Question: Shouldn't first_value() ordered descending give the same results as last_value() ordered ascending? I ran the following query and got the results attached below the query.
'''
select random_date, trunc(random_date,'MM') random_month, random_value,
first_value(random_value) over (partition by trunc(random_date,'MM') order by random_date desc) first_,
last_value(random_value) over (partition by trunc(random_date,'MM') order by random_date) last_
from
(select to_date(round (dbms_random.value (1, 28))
|| '-'
|| round (dbms_random.value (02, 03))
|| '-'
|| round (dbms_random.value (2014, 2014)),
'DD-MM-YYYY') + level - 1 random_date,
round(100*(dbms_random.value)) random_value
from dual
connect by level <= 10) order by 2, 1;
'''

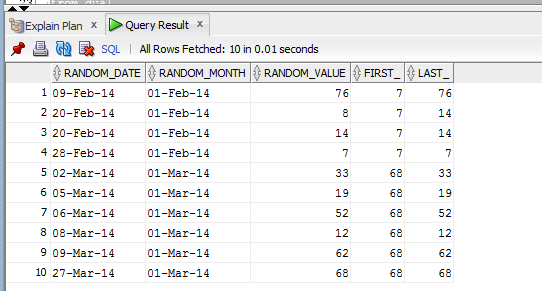
Answer: You forgot about a moving window used for analytical functions. See the difference (used rows between unbounded preceding and unbounded following):
'''
SQL> select random_date, trunc(random_date,'MM') random_month, random_value,
2 first_value(random_value) over (partition by trunc(random_date,'MM') order by random_date desc rows between unbounded preceding and unbounded following) first_,
3 last_value(random_value) over (partition by trunc(random_date,'MM') order by random_date rows between unbounded preceding and unbounded following) last_
4 from
5 (select to_date(round (dbms_random.value (1, 28))
6 || '-'
7 || round (dbms_random.value (02, 03))
8 || '-'
9 || round (dbms_random.value (2014, 2014)),
10 'DD-MM-YYYY') + level - 1 random_date,
11 round(100*(dbms_random.value)) random_value
12 from dual
13 connect by level <= 10) order by 2, 1;
RANDOM_DATE RANDOM_MONTH RANDOM_VALUE FIRST_ LAST_
----------- ------------ ------------ ---------- ----------
02.02.2014 01.02.2014 93 75 75
09.02.2014 01.02.2014 78 75 75
11.02.2014 01.02.2014 69 75 75
12.02.2014 01.02.2014 13 75 75
21.02.2014 01.02.2014 91 75 75
25.02.2014 01.02.2014 75 75 75
01.03.2014 01.03.2014 54 80 80
15.03.2014 01.03.2014 37 80 80
16.03.2014 01.03.2014 92 80 80
17.03.2014 01.03.2014 80 80 80
10 rows selected
'''